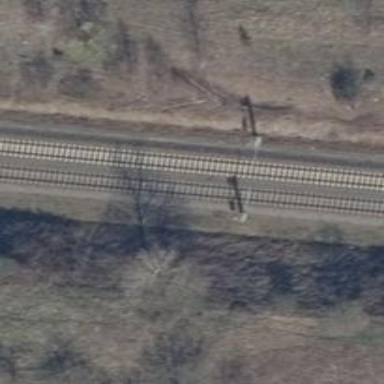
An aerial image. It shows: Railway milestone with catenary mast.